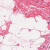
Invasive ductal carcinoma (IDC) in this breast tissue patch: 0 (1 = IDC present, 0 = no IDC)